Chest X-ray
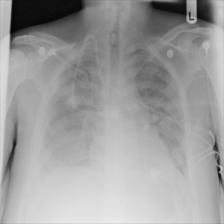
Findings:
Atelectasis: negative
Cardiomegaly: negative
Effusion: negative
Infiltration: negative
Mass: negative
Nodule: negative
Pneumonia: negative
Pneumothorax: negative
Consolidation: negative
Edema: negative
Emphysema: negative
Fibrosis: negative
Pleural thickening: negative
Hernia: negative